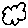
Label: cloud